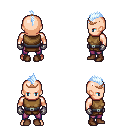
a pixel art fantasy rpg character, male body template, human, light skin, leather chest armor, magenta pants, white cyan mohawk hairstyle, bronze tiara, metal gloves, brown shoes, four views (front, back, left, right), 2x2 character sprite sheet, small pixel art, hard edges, no anti-aliasing